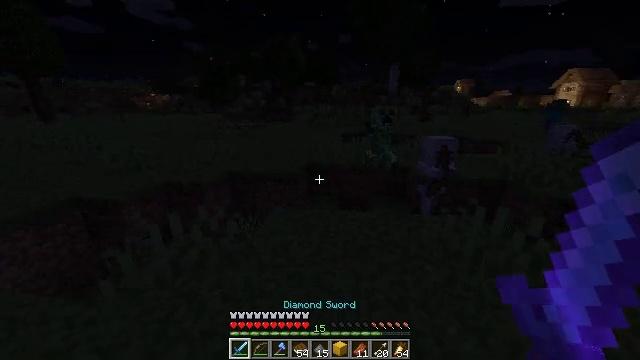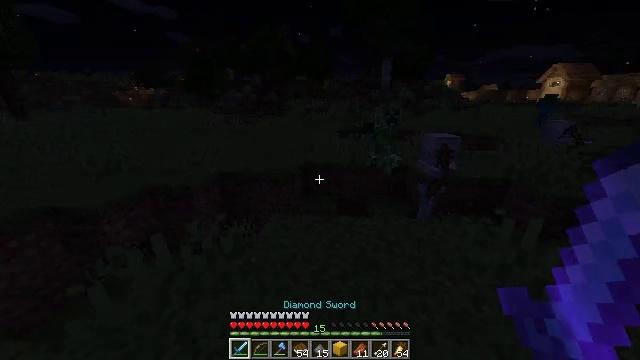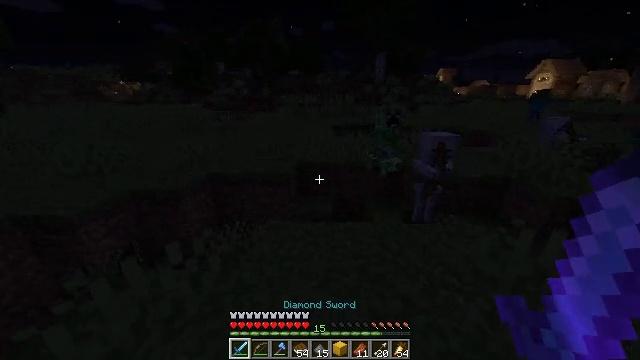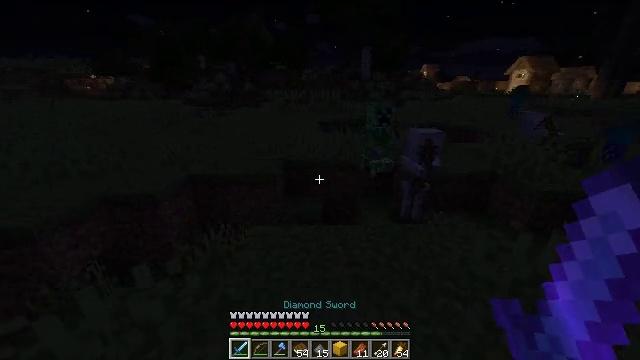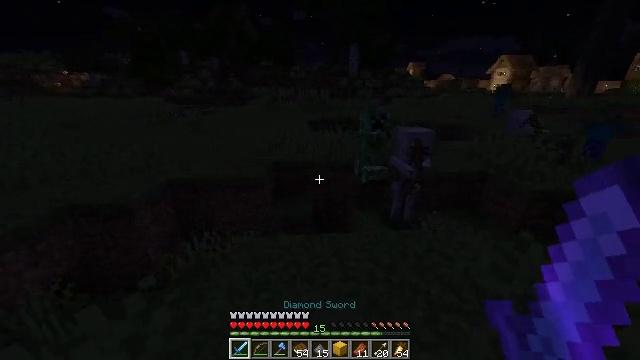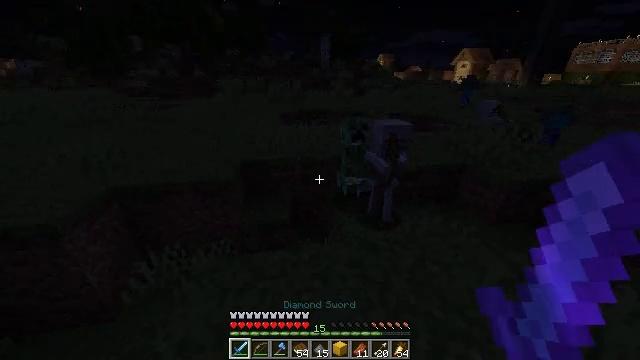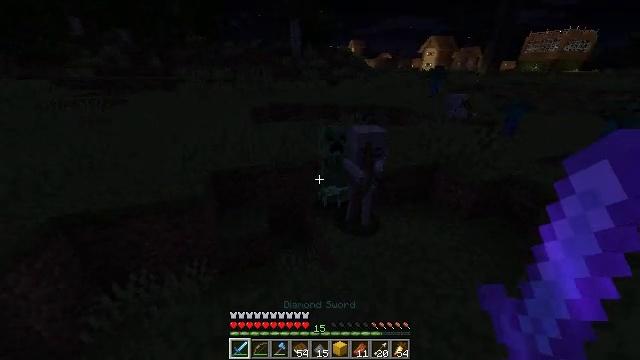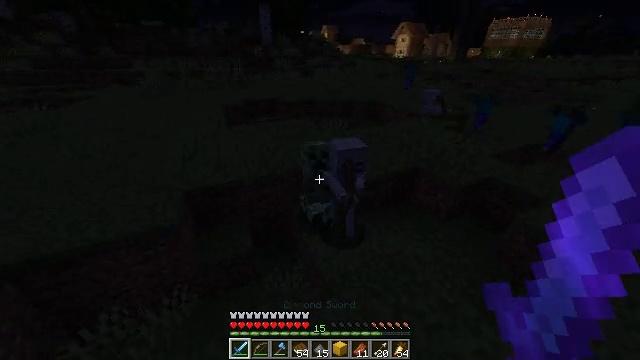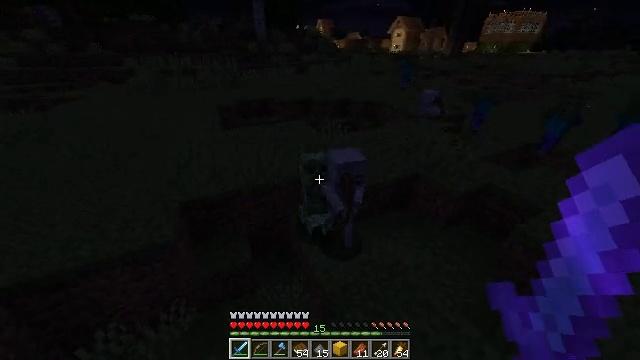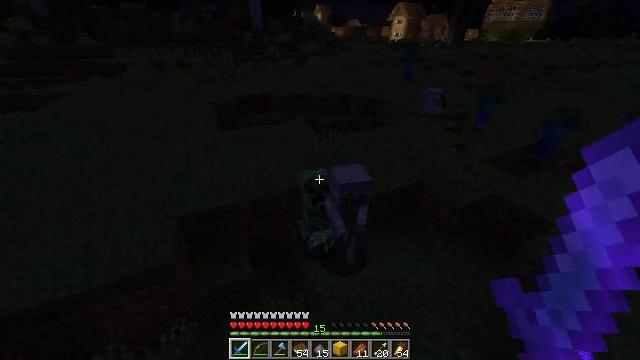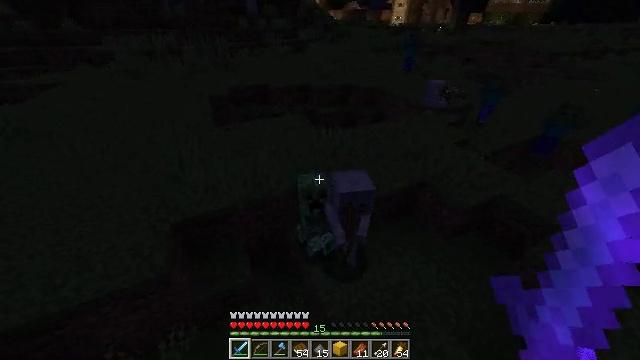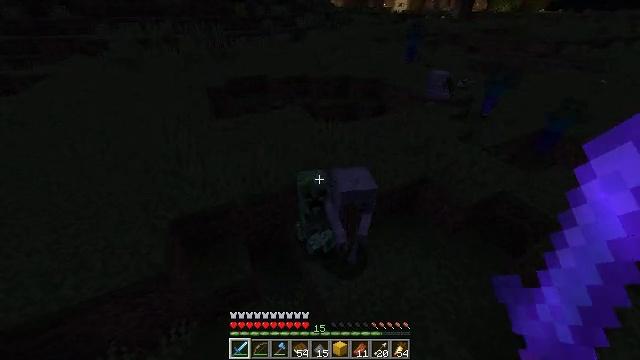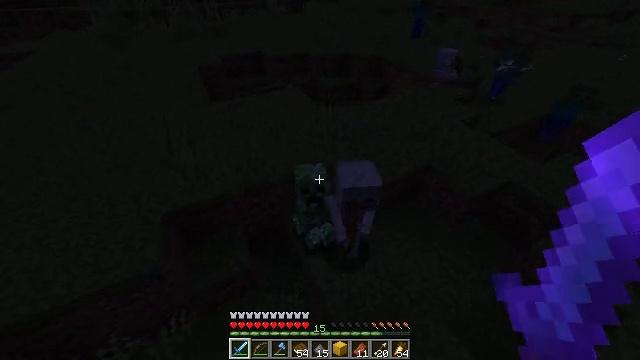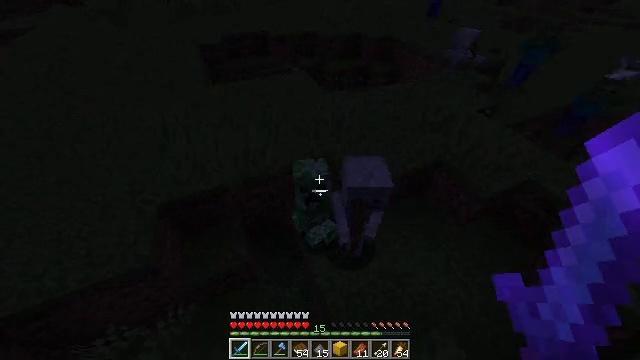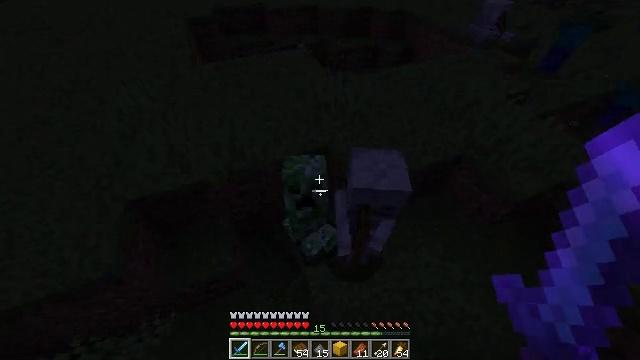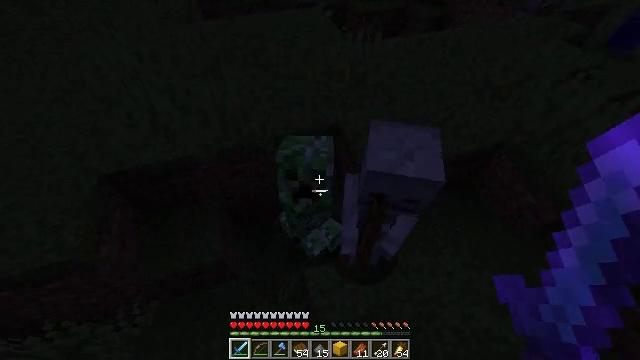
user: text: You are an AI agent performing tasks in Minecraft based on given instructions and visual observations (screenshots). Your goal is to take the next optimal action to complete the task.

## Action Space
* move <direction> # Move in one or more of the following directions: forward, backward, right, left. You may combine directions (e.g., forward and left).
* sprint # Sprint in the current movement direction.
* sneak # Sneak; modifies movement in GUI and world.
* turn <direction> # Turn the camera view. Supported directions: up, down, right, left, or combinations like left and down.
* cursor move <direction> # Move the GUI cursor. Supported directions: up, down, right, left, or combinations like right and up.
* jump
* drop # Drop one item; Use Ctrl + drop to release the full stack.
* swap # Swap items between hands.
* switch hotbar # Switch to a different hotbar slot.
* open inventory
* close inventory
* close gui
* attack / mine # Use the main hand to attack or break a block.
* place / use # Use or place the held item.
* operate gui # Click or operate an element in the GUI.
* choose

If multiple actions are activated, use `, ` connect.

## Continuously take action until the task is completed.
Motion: motion action
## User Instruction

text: Defeat the creeper.
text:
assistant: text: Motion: move forward, sprint, turn right and down
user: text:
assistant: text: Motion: move forward, sprint, turn right and down
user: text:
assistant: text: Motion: move forward, sprint, turn right and down
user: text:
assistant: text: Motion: move forward, sprint, turn right
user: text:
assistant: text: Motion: move forward, sprint, turn right and down
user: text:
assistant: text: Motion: move forward, sprint, turn right and down, jump
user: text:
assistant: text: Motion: move forward, sprint, turn right and down, jump
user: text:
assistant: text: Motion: move forward, sprint, turn right and down, jump
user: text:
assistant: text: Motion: move forward and move right, sprint, turn down, jump
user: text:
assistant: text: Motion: move forward and move right, sprint, turn down
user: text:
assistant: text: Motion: move forward and move right, sprint, turn down
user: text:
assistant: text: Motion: move forward and move right, sprint, turn down
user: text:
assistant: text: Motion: move right, turn left and down
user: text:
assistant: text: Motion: turn left and down
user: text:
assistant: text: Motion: turn left and down
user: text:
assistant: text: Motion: turn left and down, attack / mine
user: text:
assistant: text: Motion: attack / mine
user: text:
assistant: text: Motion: turn up, attack / mine
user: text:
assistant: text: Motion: turn up, attack / mine
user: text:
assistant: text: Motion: turn left and up
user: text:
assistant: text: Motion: no_op